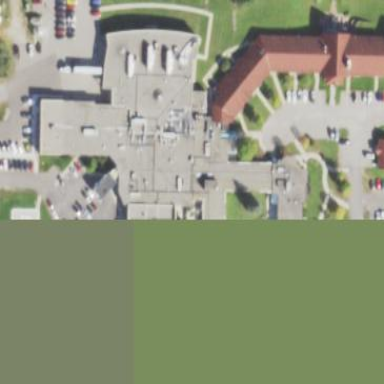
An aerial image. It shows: Healthcare facility identified as hospital.